Question: I finally got able to program a code to do several operations in merged cells, however it takes too long and I need the cells to be merged.
The macro activates when someone clicks on a button and it's intended to block the some cells if a checkbox is activated, and block another set of cells when is not.
The first "If" is the evaluation of the checkbox. Then it does some operations to some merged cells. Tho code works bur the problems comes with the use of the "For each" statements because it makes the macro run really slow.
An alternative is just select each merged cell and apply the changes one by one to avoid the loops, but that will take some a lot of time (this is just a part of the code).
'''
dim rng as Range
...
with some_worksheet
If .Shapes("checkbox1").ControlFormat.Value = xlOn Then
For Each rng In .Range("K20:X33")
rng.MergeArea.Locked = False
Next rng
.Range("U29").MergeArea.ClearContents
For Each rng In .Range("K32:X33")
rng.MergeArea.ClearContents
Next rng
For Each rng In .Range("L26:X33")
rng.MergeArea.Locked = True
Next rng
Else
For Each rng In .Range("K20:X33")
rng.MergeArea.Locked = False
Next rng
For Each rng In .Range("K20:U25")
rng.MergeArea.ClearContents
Next rng
For Each rng In .Range("K28:T31")
rng.Locked = True
Next rng
For Each rng In .Range("K20:AC27")
rng.Locked = True
Next rng
.Range("K28").MergeArea.Locked = True
.Range("K29").MergeArea.Locked = True
For Each rng In .Range("K30:AC31")
rng.Locked = True
Next rng
End If
End With
...
End Sub
'''

Here's the Excel Screen Display(it also needs to be like that).
The program takes too long because it loops through a LOT of ranges due to the Display.
I'll help to further explain what the macros does.
The grey are the ranges that need to be locked and cleared.
When I click "selection1":
It should unlock all the grey areas, clear the grey fields below the "selection2" selection button, the lock those cells and leave the fields "K20:U25" free to edit.
When I click "selection2" should do the opposite.
Thanks for the quick responses!
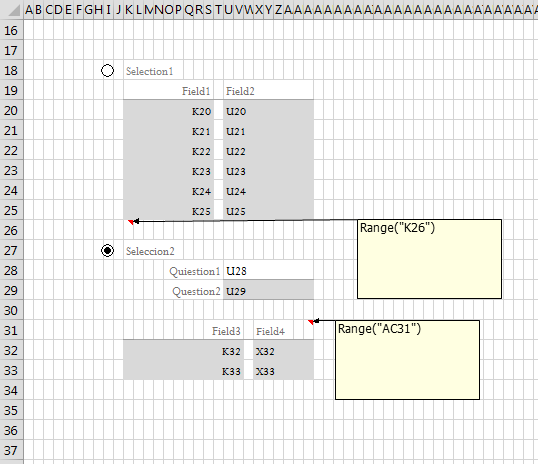
Answer: Thanks for the replies.
Application.ScreenUpdating helped but the time was still huge.
What I did was to do little loops between the cells instead of using a "For Each" statement and go through all those cells.
'''
Dim intloop as integer
...
'Unblock
if ("checkbox1").ControlFormat.Value = xlOn then
For intLoop = 0 To 4
.Range("K2" & intLoop).MergeArea.Locked = False
.Range("U2" & intLoop).MergeArea.Locked = False
Next intLoop
For intLoop = 2 To 3
.Range("K3" & intLoop).MergeArea.Locked = False
.Range("U3" & intLoop).MergeArea.Locked = False
Next intLoop
.Range("U28").MergeArea.Locked = False
.Range("U29").MergeArea.Locked = False
'Data delete
.Range("U28").Font.Color = RGB(255, 255, 255)
.Range("U29").MergeArea.ClearContents
For intLoop = 2 To 3
.Range("K3" & intLoop).MergeArea.ClearContents
.Range("U3" & intLoop).MergeArea.ClearContents
Next intLoop
'Block
For intLoop = 2 To 3
.Range("K3" & intLoop).MergeArea.Locked = True
.Range("U3" & intLoop).MergeArea.Locked = True
Next intLoop
.Range("U28").MergeArea.Locked = True
.Range("U29").MergeArea.Locked = True
Else
'Unblock
For intLoop = 0 To 4
.Range("K2" & intLoop).MergeArea.Locked = False
.Range("U2" & intLoop).MergeArea.Locked = False
Next intLoop
For intLoop = 2 To 3
.Range("K3" & intLoop).MergeArea.Locked = False
.Range("U3" & intLoop).MergeArea.Locked = False
Next intLoop
.Range("U28").MergeArea.Locked = False
.Range("U29").MergeArea.Locked = False
'Data delete
.Range("U28").Font.Color = RGB(0, 0, 0)
For intLoop = 0 To 4
.Range("K2" & intLoop).MergeArea.ClearContents
.Range("U2" & intLoop).MergeArea.ClearContents
Next intLoop
'Block
For intLoop = 0 To 4
.Range("K2" & intLoop).MergeArea.Locked = True
.Range("U2" & intLoop).MergeArea.Locked = True
Next intLoop
End if
...
End sub
'''
As you see the code is longer but is way faster.